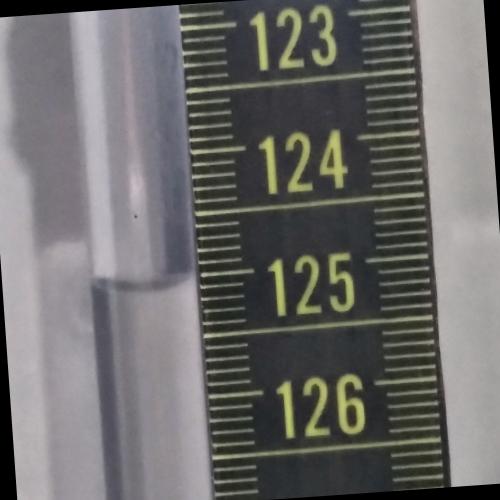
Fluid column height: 125.0 cm